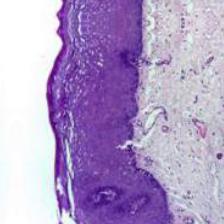
Diagnosis: Normal